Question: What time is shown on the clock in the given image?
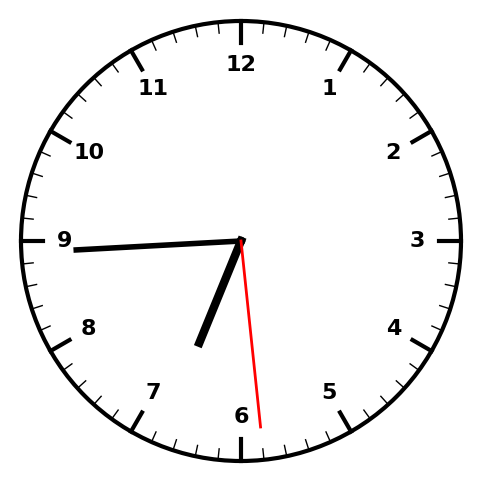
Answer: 06:44:29